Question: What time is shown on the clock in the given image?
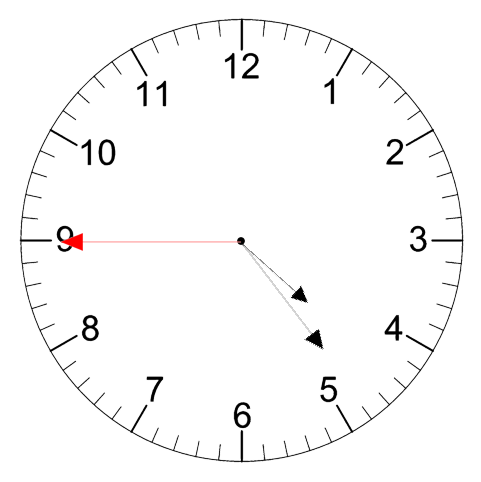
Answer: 04:23:45